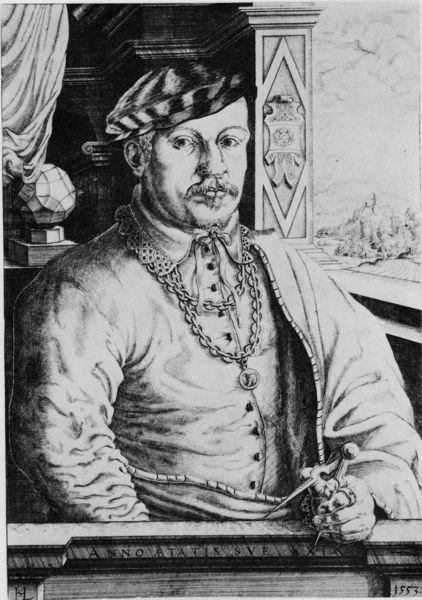
Titel: Bildnis des Oswald von Eckh
Künstler: Hanns Lautensack
Institution: (Seriendruck)
Schlagwörter: baum, berg, hand, mann, schatten, umhang, weiß, landschaft, fenster, finger, grau, holz, hut, licht, mund, nase, ohr, raum, schmuck, schwarz, stirn, säulen, zeichnung, zimmer, ausblick, blick, blüte, muster, alt, bart, hemd, jacke, kappe, mütze, schnurrbart, architektur, augen, kragen, mensch, rahmen, spitze, ärmel, bildnis, herr, portrait, porträt, vorhang, brüstung, busch, auge, mantel, sitzend, adel, kaufmann, spitzen, knopf, lippen, ohren, renaissance, arbeit, fell, balkon, terrasse, schrift, wangen, kette, mauer, grafik, graphik, inschrift, pupillen, draperie, streifen, knöpfe, schnauzbart, burg, medaillon, ringe, kohle, druck, radierung, stich, lithografie, schwarzweiß, ketten, stand, bleistift, kugel, wissenschaftler, würfel, reihen, wappen, barett, selbstportrait, werkzeug, amulett, wams, adelig, oberlippenbart, kupferstich, globus, verletzung, welt, geometrie, architekt, keck, zirkel, geischt, ordenskette, anno, schwarzweis, mathematiker, optik, laqndschafz, stich7, r, 1570, 1553, vorhna, dvorhang, 16 jh, zirkeöl, bamann, xxix, inschroft